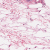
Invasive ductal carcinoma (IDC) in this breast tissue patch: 0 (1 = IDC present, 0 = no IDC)